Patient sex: F
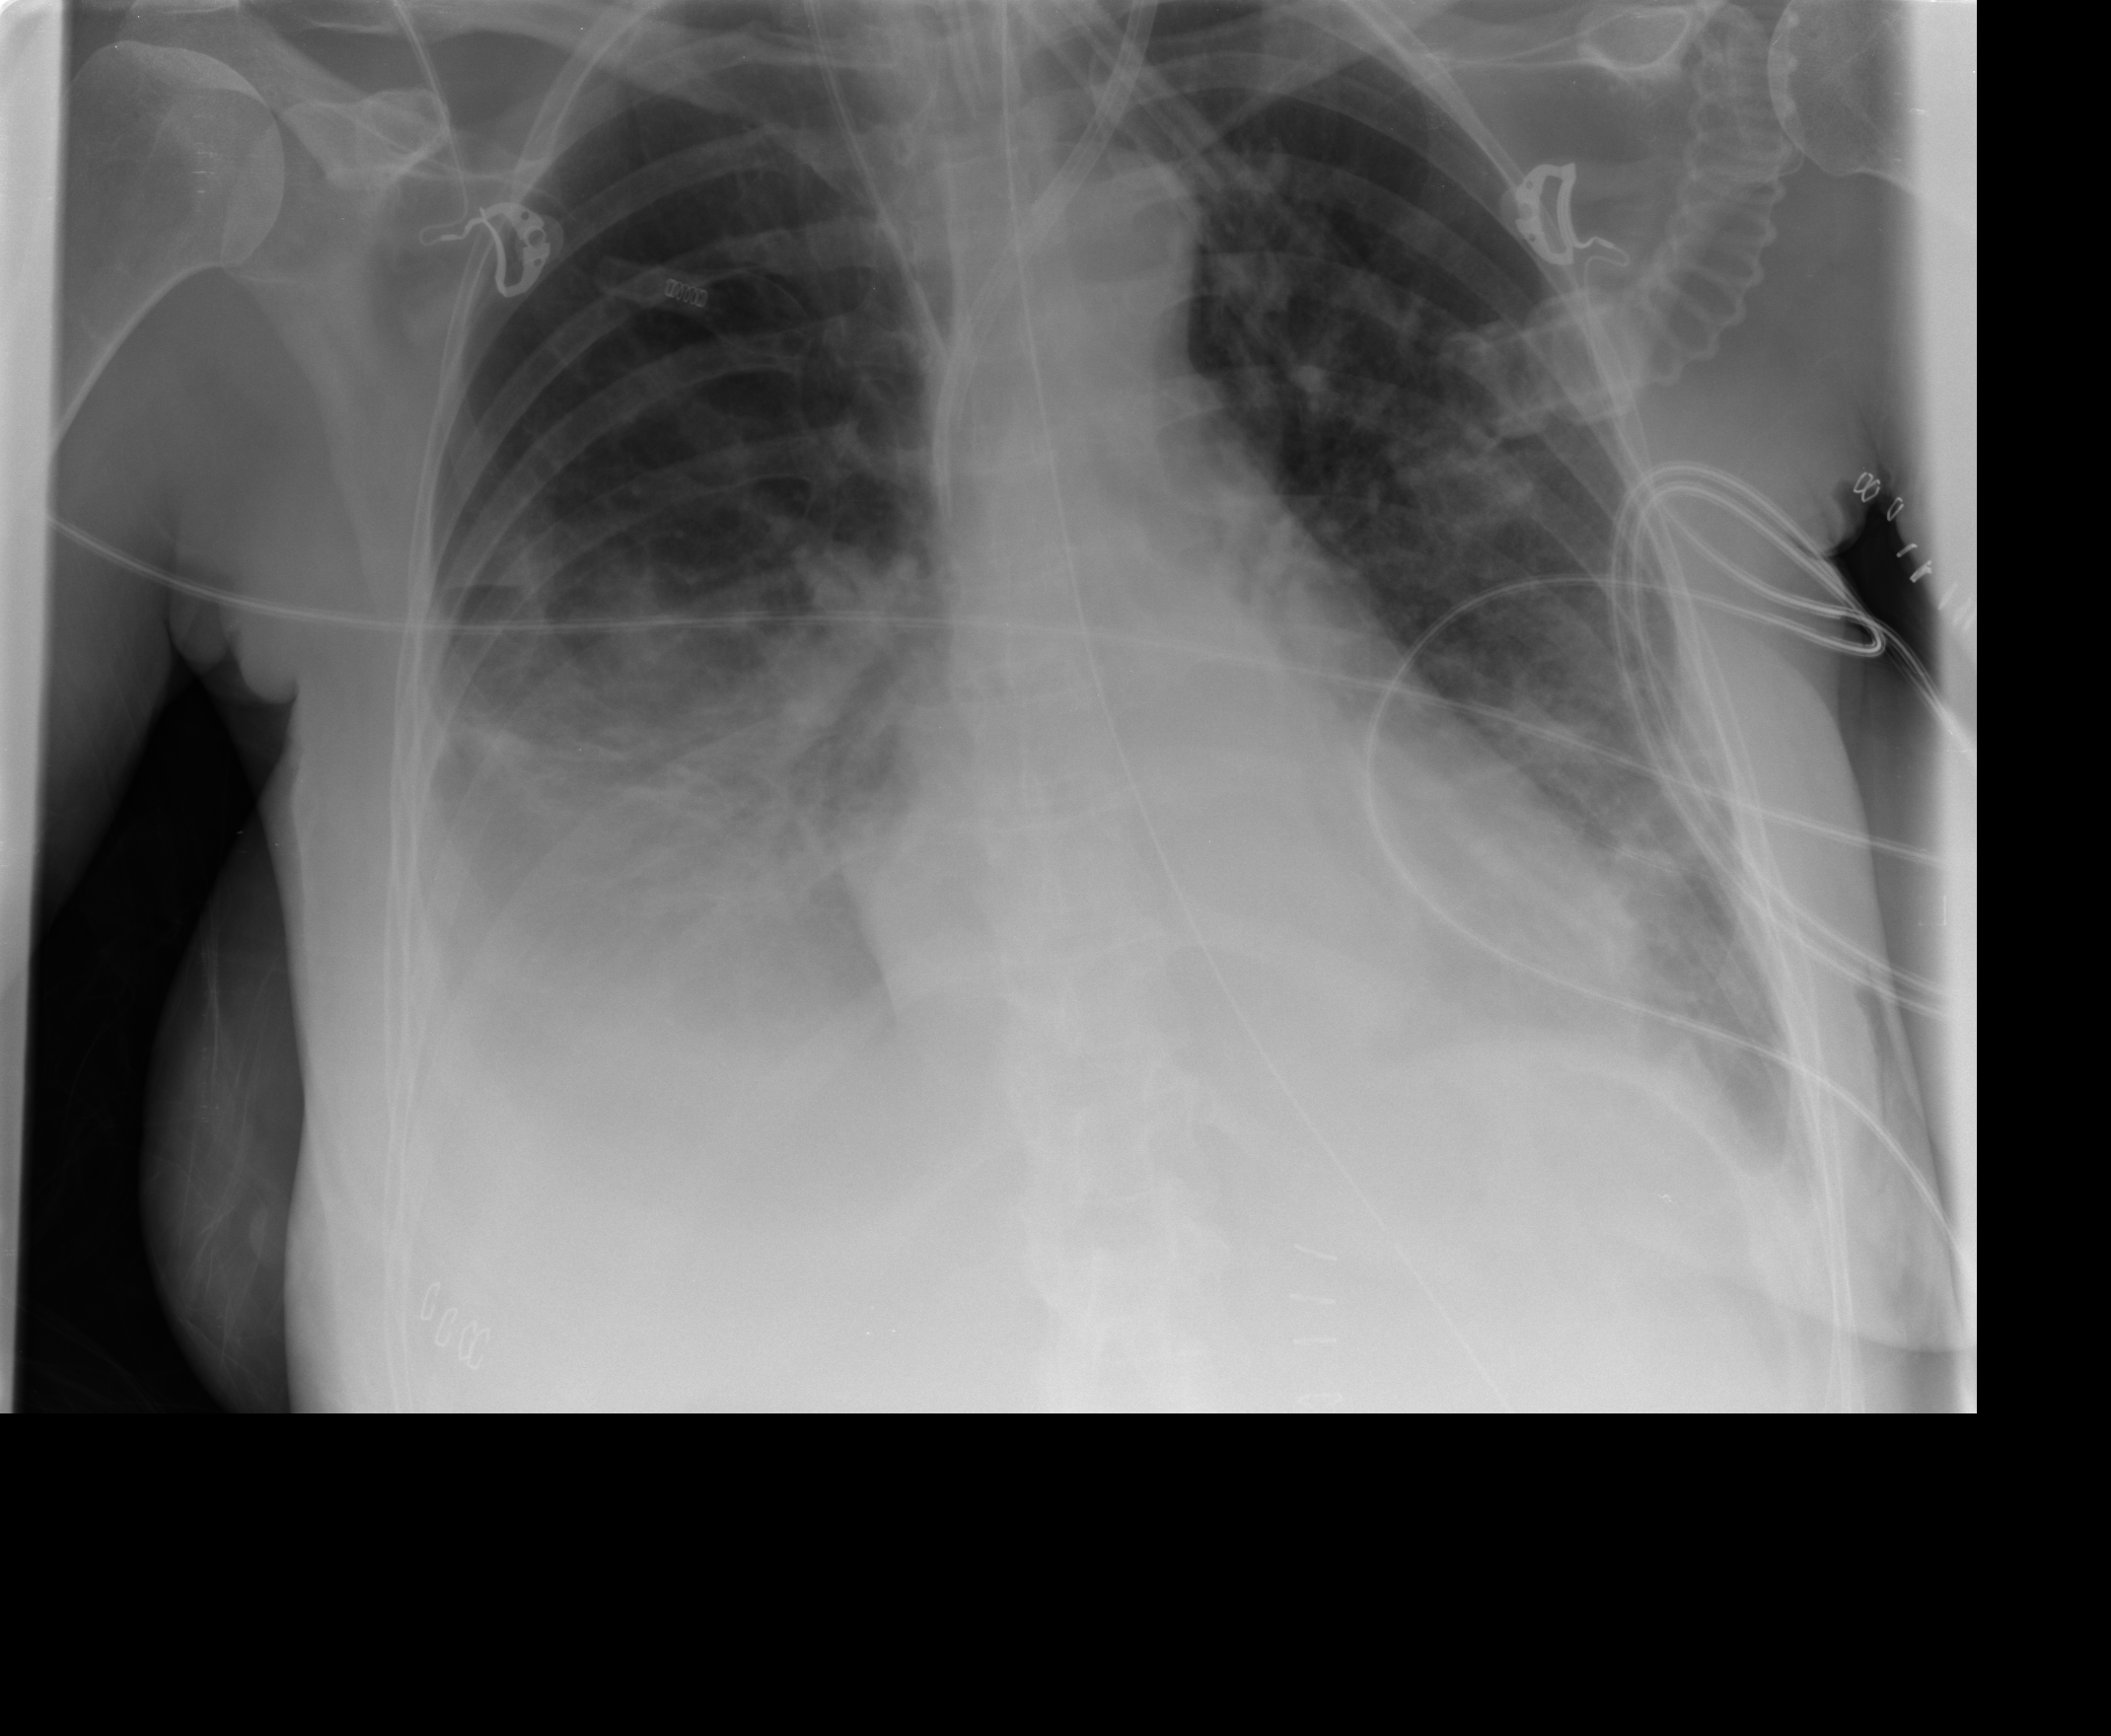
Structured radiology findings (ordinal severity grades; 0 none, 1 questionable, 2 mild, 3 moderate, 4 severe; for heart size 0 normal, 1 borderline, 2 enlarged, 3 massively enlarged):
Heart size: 0
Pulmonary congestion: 0
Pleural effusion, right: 2
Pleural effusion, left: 1
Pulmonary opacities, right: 2
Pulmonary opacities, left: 1
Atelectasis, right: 3
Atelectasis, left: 2